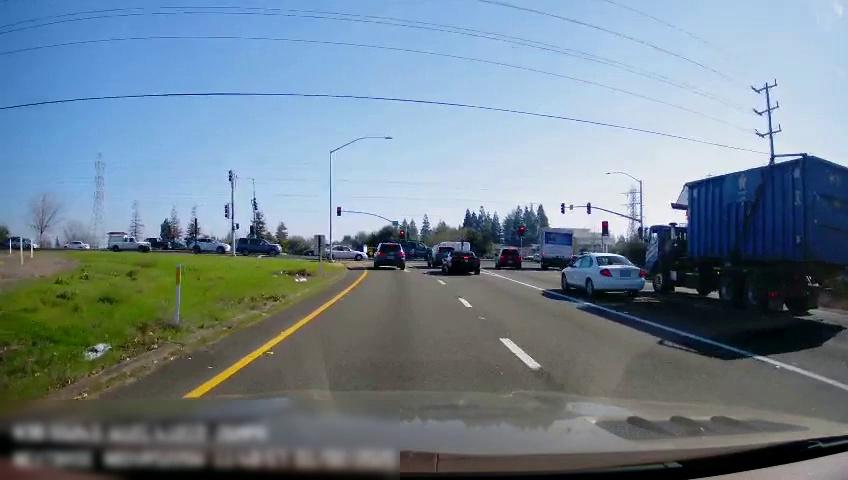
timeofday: Day
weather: Sunny
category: Drivable Space
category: Vehicles | Car
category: Vehicles | SUV
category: Vehicles | Truck
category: Vehicles | Truck
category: Vehicles | Car
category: Vehicles | SUV
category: Vehicles | SUV
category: Vehicles | Car
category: Vehicles | SUV
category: Vehicles | SUV
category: Vehicles | Truck
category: Vehicles | Truck
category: Vehicles | Truck
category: Vehicles | SUV
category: Vehicles | SUV
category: Vehicles | Car
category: Lanes | Current Lane
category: Lanes | Alternate Lane
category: Lanes | Current Lane
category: Lanes | Alternate Lane
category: Traffic | Lights
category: Traffic | Lights
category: Traffic | Lights
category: Traffic | Lights
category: Traffic | Lights
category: Traffic | Lights
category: Traffic | Lights
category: Traffic | Lights